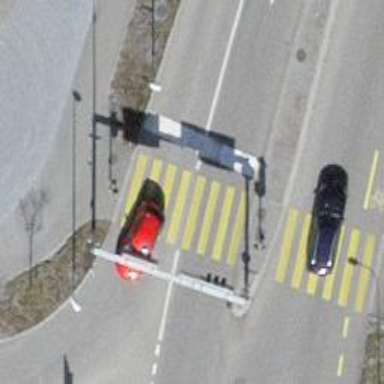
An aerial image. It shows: Marked road crossing.